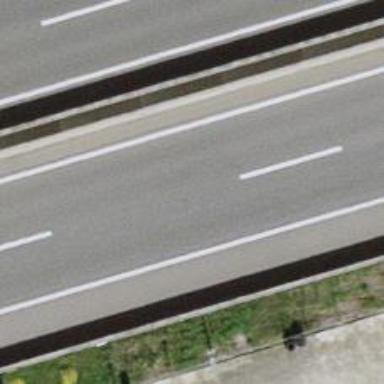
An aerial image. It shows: Viaduct bridge on asphalt motorway.